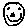
Label: smiley face